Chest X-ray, AP view. Patient: 65 years old, sex M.
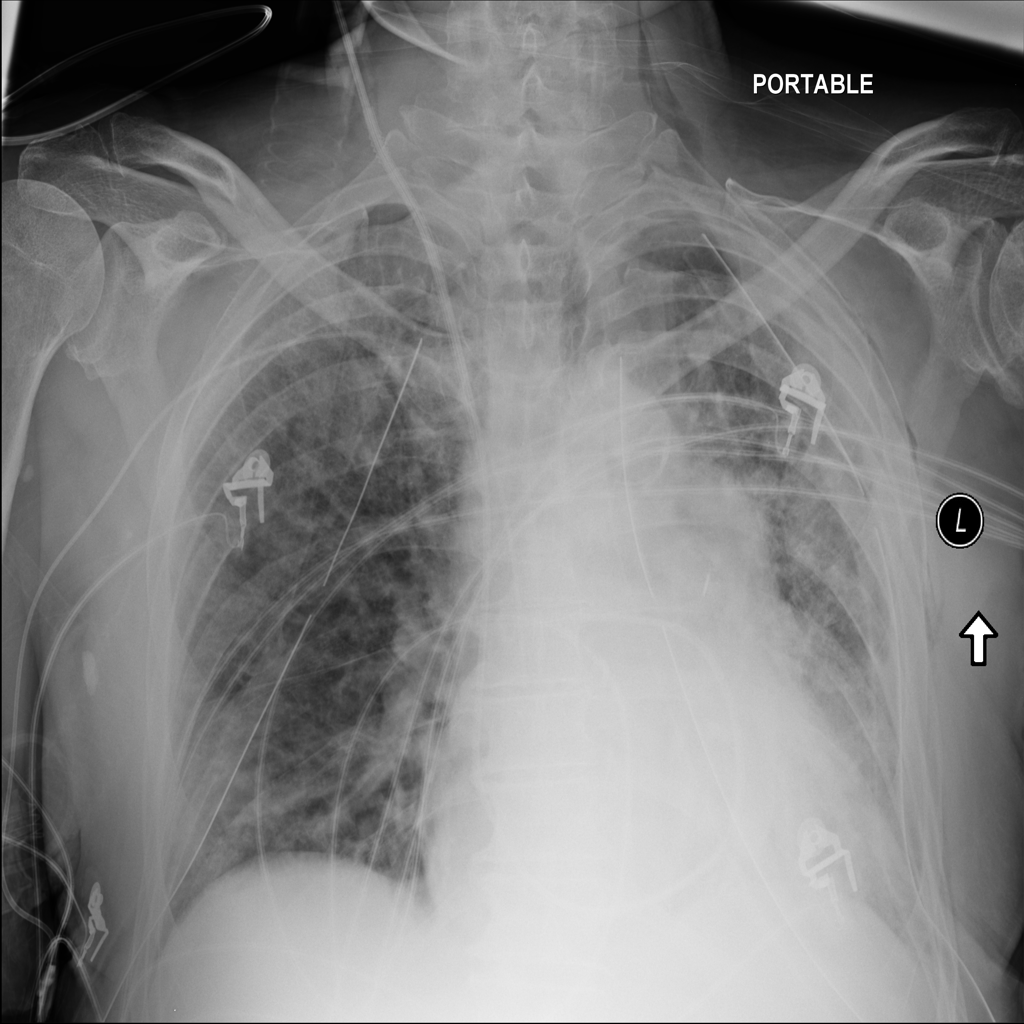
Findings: Infiltration, Mass, Pneumothorax